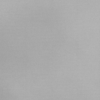
Label: dusty